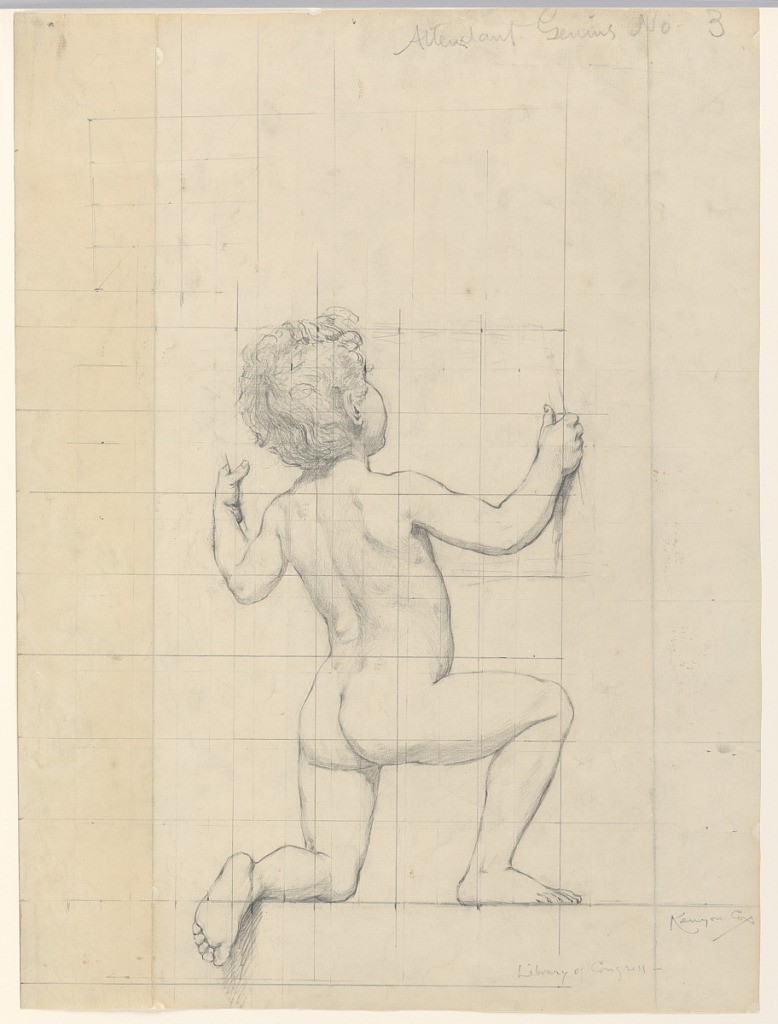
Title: Study for "Genius," "The Arts," Library of Congress, Washington D.C.
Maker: Kenyon Cox, American, 1856–1919
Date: ca. 1895
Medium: Graphite on paper
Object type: Drawing
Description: A young male figure is kneeling, with his back turned and arms raised. The paper is squared for transferring the image.